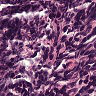
Metastatic tissue present: no